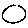
Label: circle